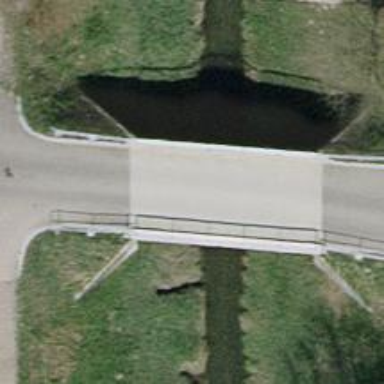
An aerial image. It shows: Unclassified road bridge with concrete surface.